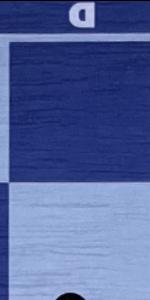
Label: Empty